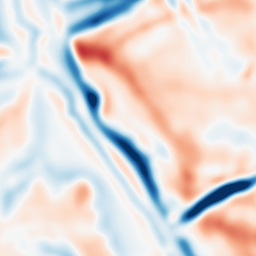
Category: multiscale
Decomposition family: dog
Decomposition parameters: sigma_low: 5
sigma_high: 5
Upsampling method: quadratic
Upsampling parameters: scale: 8
Upsampling scale: 8